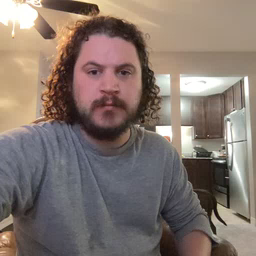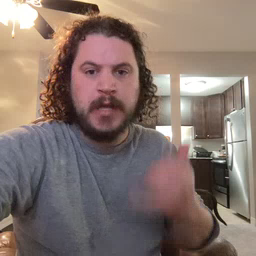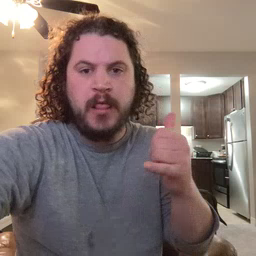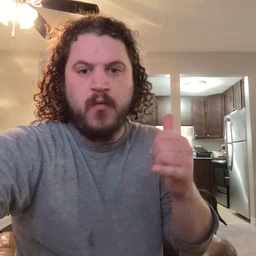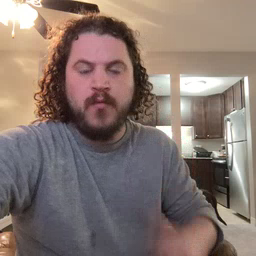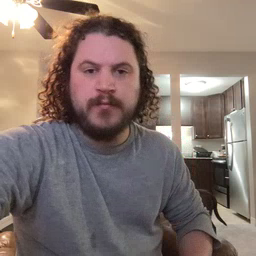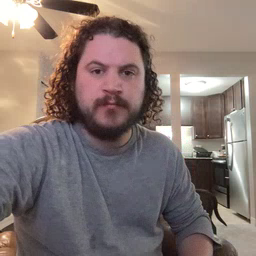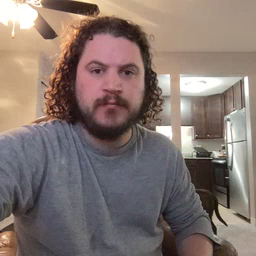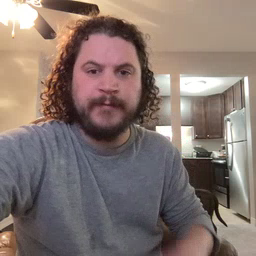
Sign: yellow